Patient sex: M
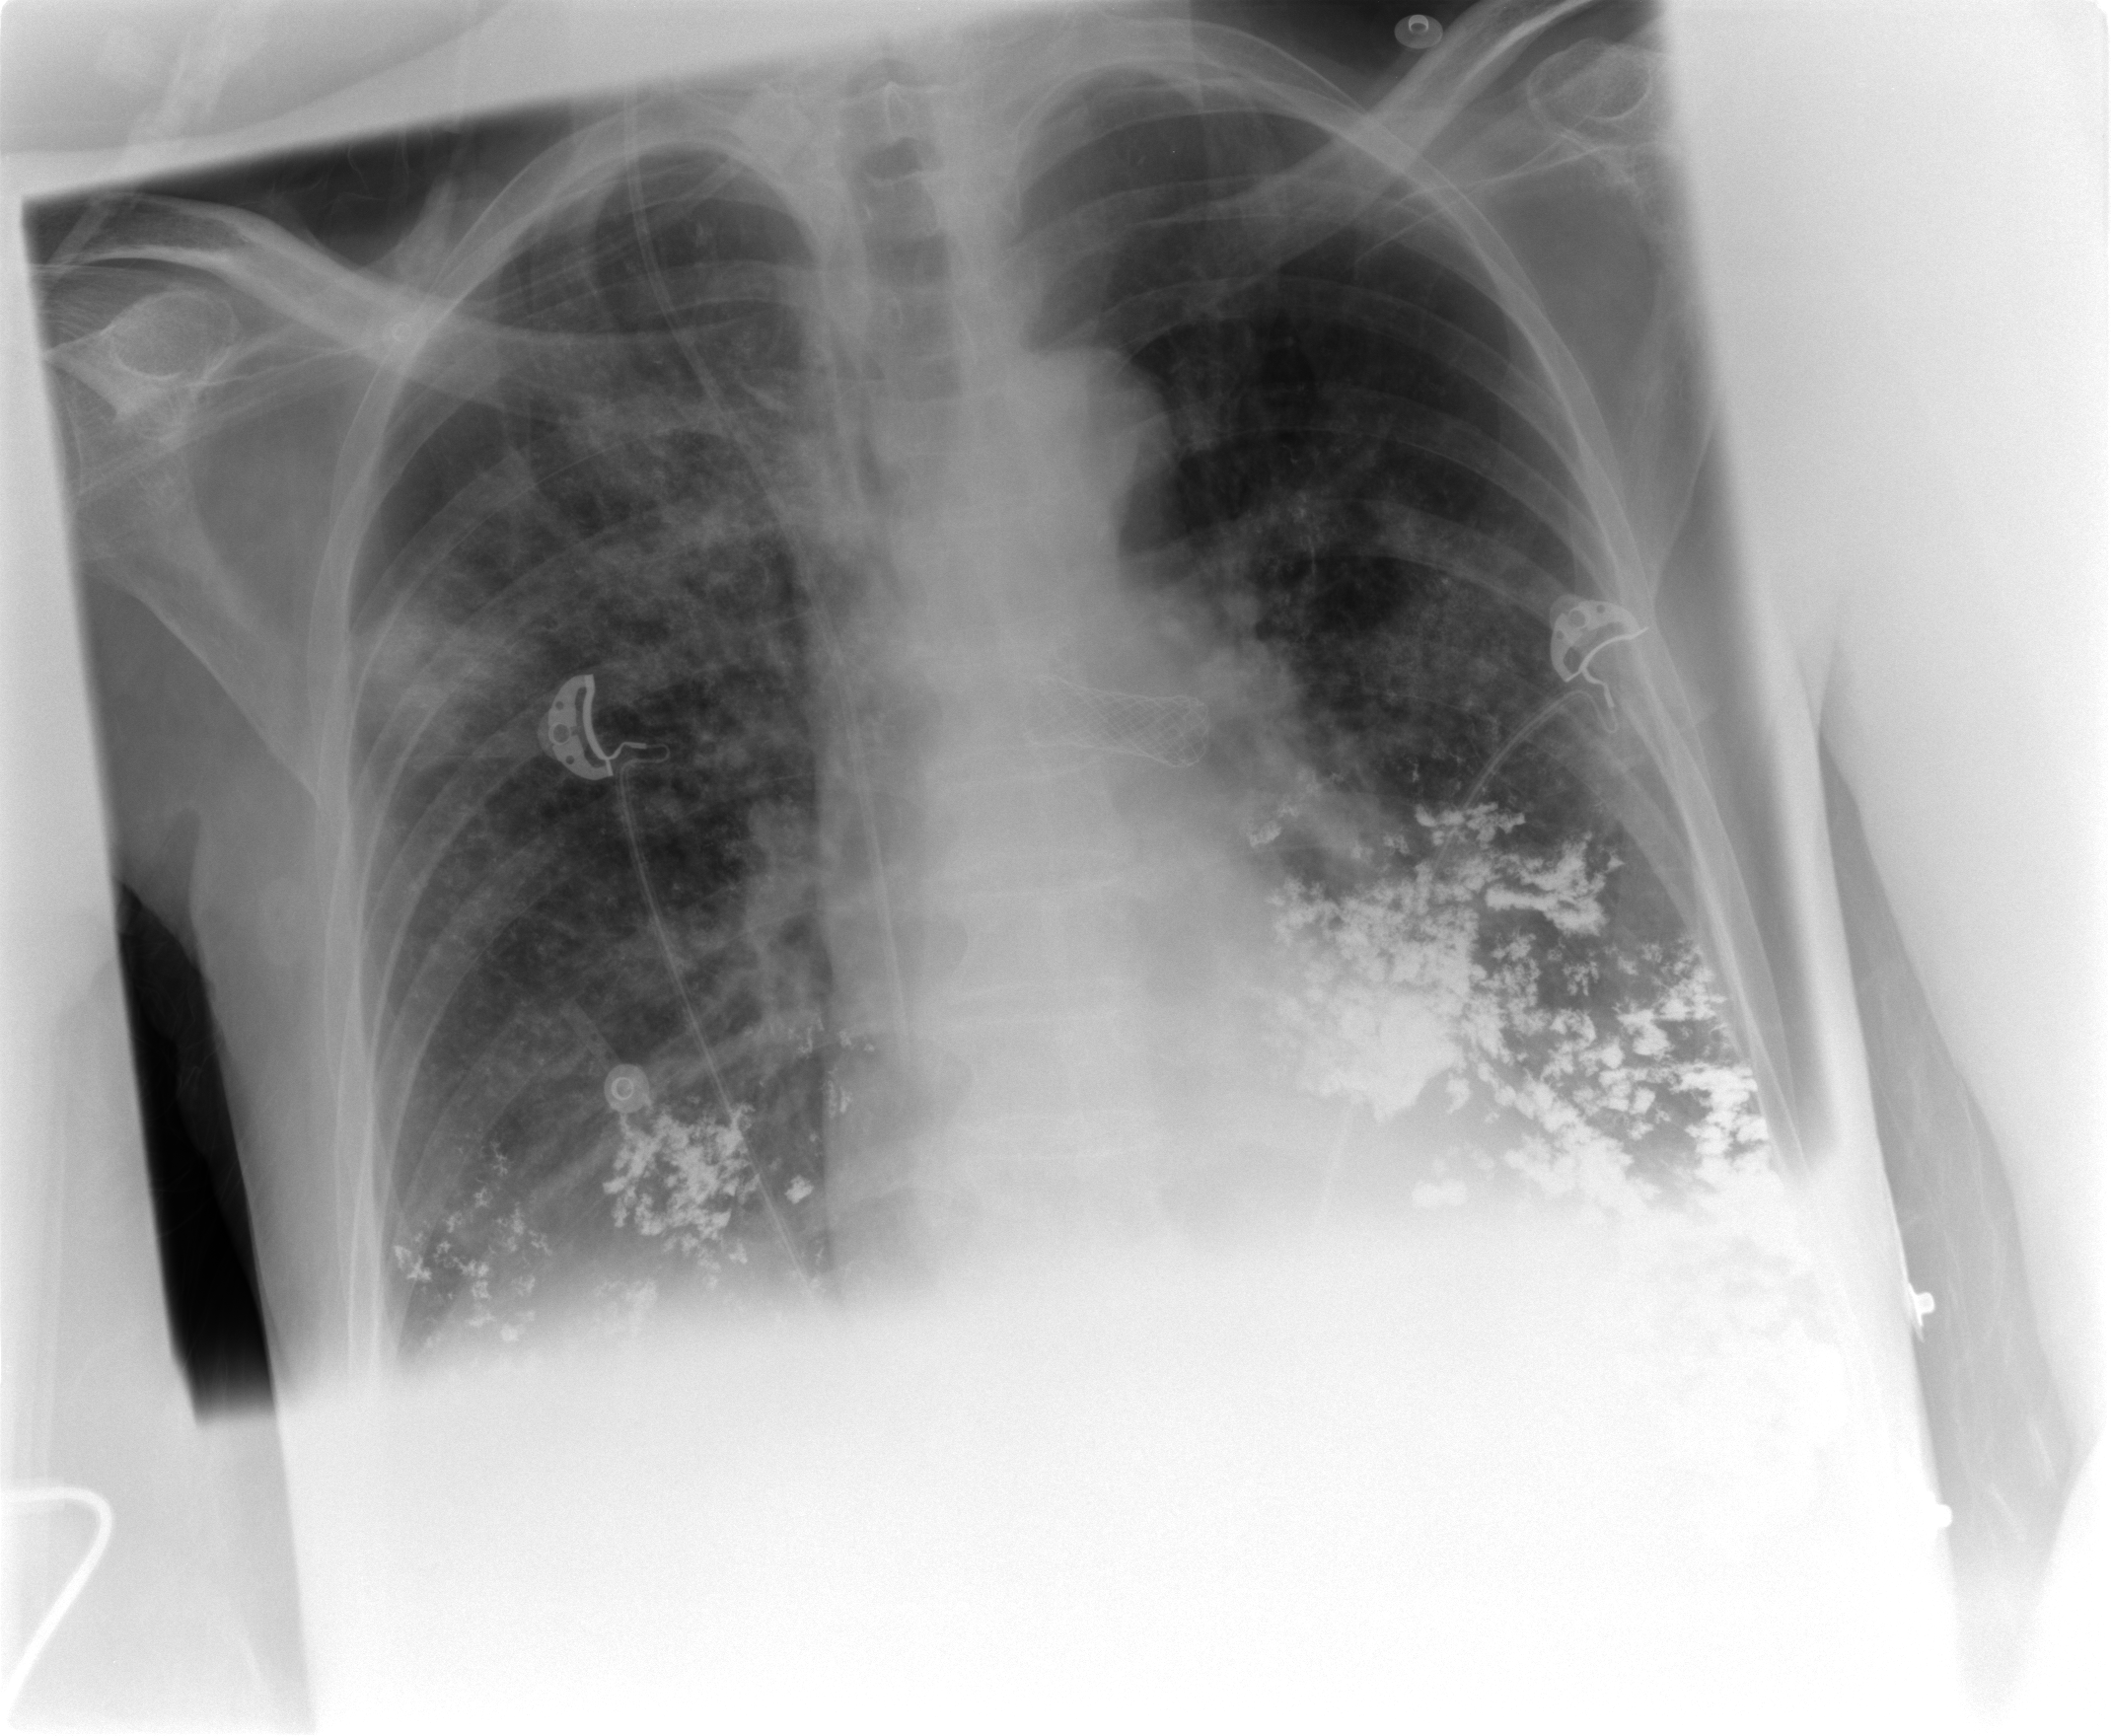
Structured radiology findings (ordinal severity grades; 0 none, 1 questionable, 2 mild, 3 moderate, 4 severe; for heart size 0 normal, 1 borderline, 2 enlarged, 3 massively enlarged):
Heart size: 0
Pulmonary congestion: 2
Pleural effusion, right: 2
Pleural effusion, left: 2
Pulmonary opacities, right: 2
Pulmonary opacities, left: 2
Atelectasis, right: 2
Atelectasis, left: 2